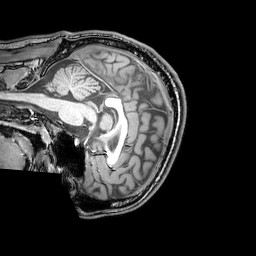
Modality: T1w
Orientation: sagittal
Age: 24
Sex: male
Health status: healthy
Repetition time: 0.081 s
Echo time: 0.037 s